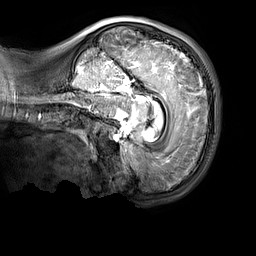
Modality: T2w
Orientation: sagittal
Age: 10
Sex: male
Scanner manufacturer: siemens
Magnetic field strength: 3 T
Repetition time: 3.2 s
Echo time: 0.408 s